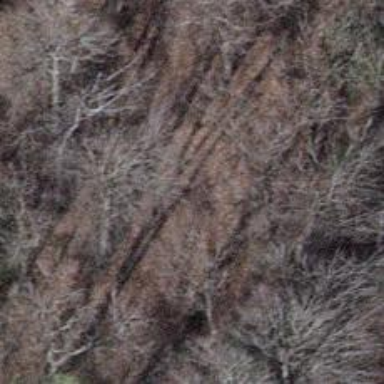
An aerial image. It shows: Unpaved track road.